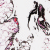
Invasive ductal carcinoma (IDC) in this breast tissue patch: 0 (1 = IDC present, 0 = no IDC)